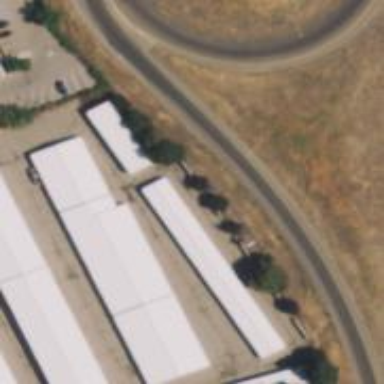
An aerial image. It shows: Self-storage building.